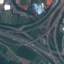
Label: Highway